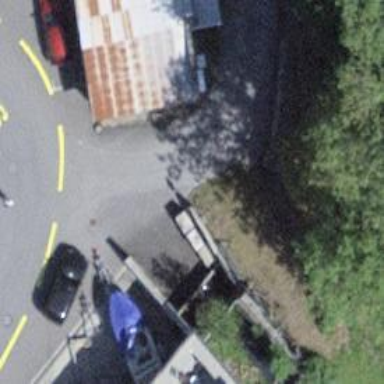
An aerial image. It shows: Swing gate barrier.